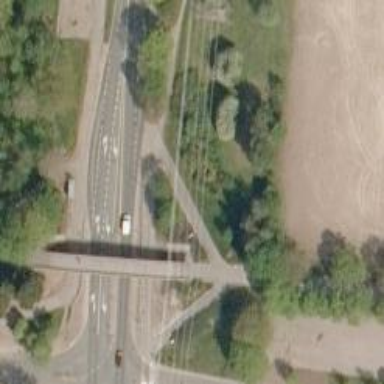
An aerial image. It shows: Asphalt cycleway.